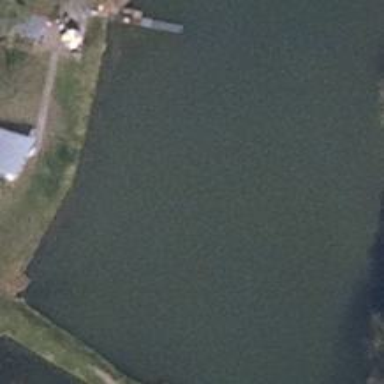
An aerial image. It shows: Pond with natural water.